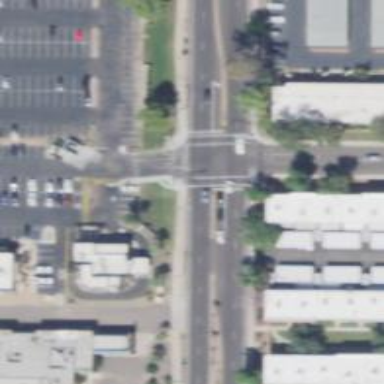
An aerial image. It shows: Solid stop line on the road.